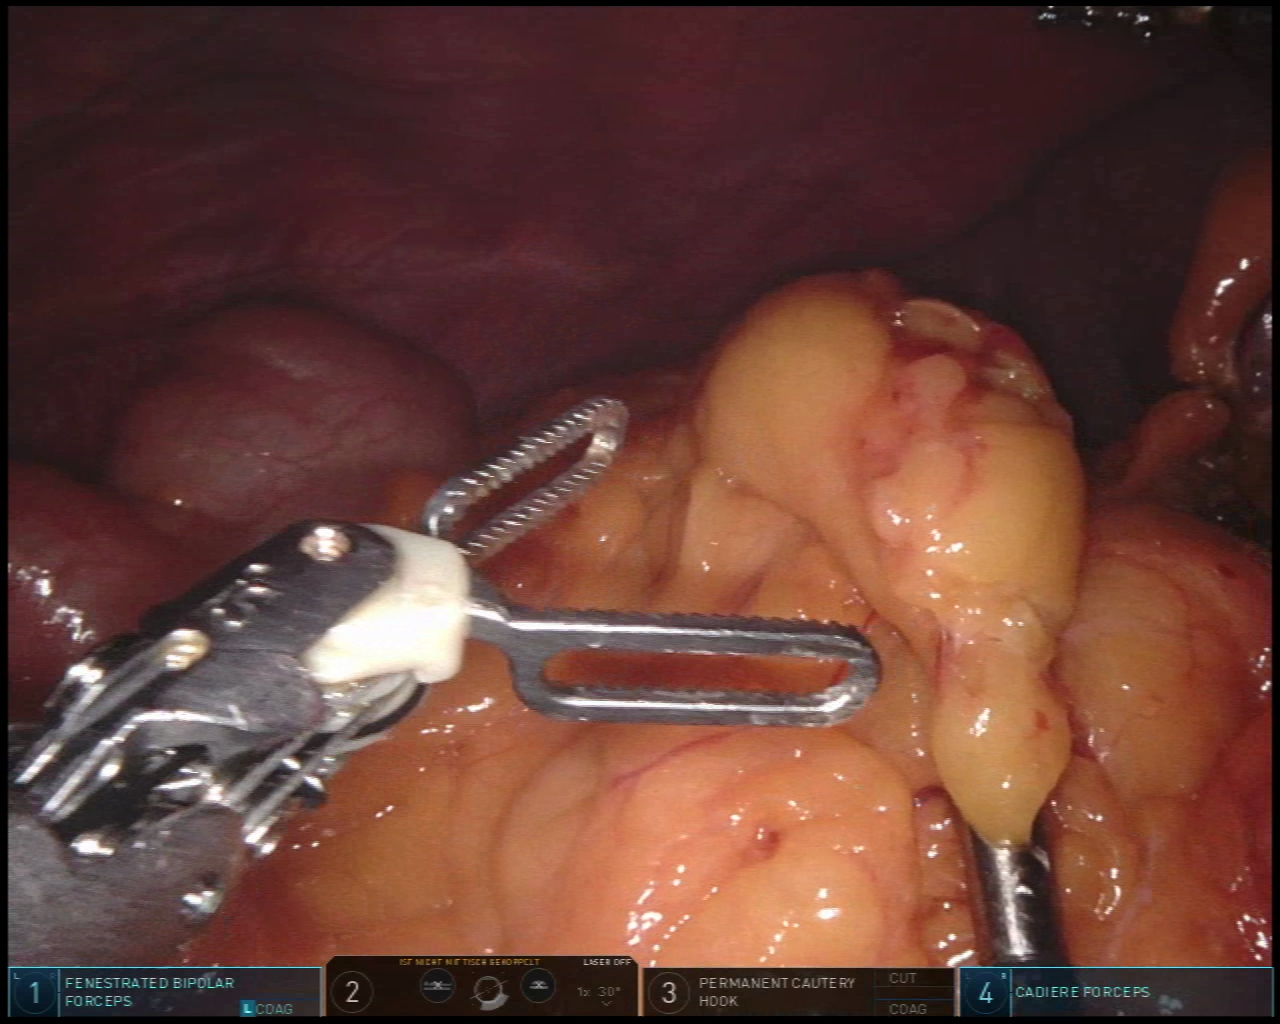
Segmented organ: colon
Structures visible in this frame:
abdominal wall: yes
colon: yes
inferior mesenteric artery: no
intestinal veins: no
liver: no
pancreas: no
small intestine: no
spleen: yes
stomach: no
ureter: no
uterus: no
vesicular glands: no